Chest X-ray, PA view. Patient: 23 years old, sex M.
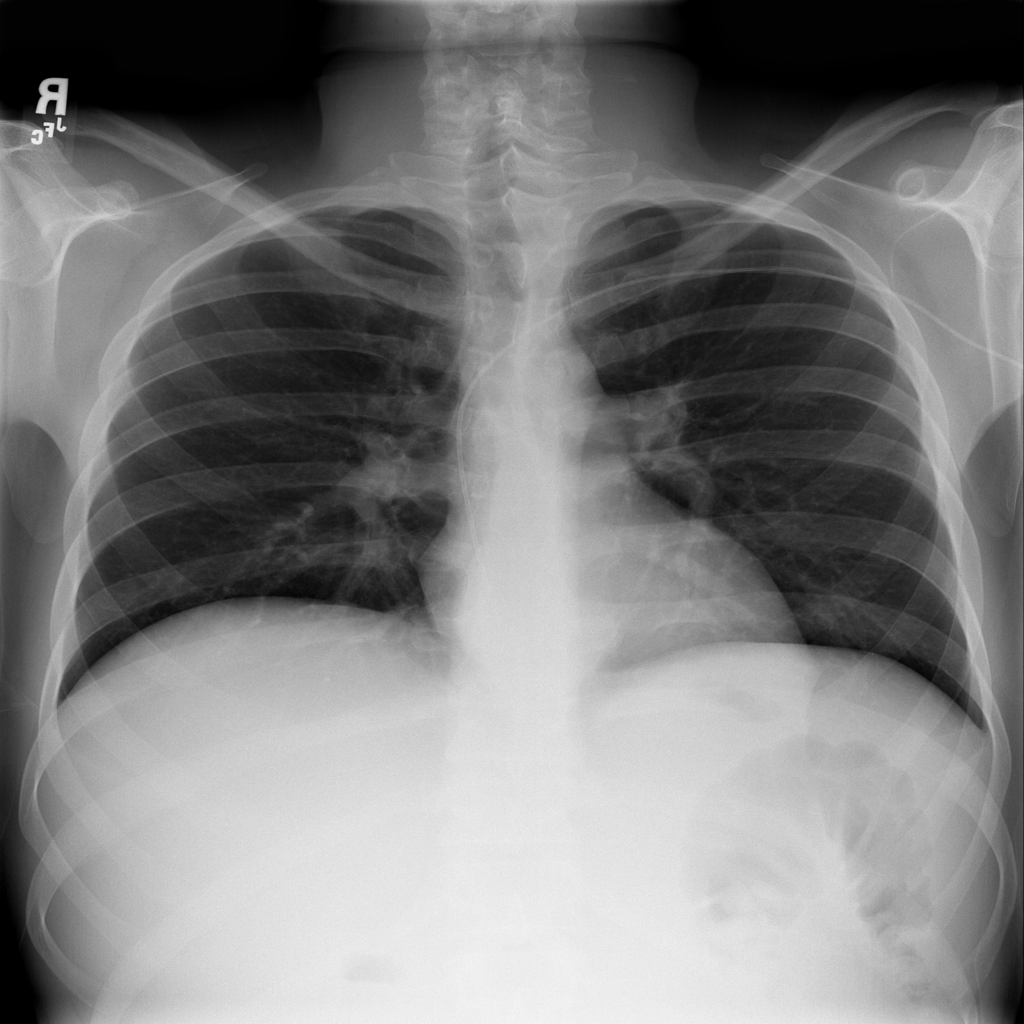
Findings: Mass